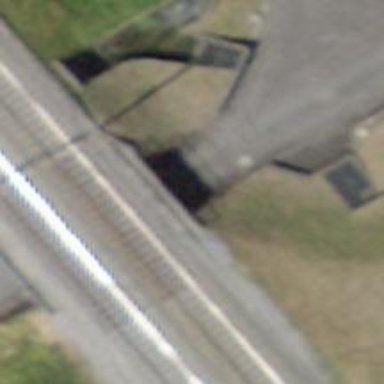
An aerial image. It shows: Unclassified road passing through tunnel.